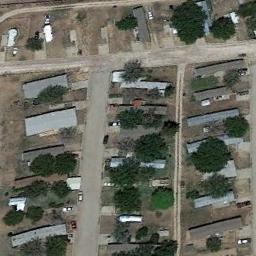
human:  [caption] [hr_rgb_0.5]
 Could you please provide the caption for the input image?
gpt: There are neat rows of mobile homes on both sides of the road .

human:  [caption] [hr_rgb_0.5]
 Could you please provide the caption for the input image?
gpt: The mobile home park has some neatly arranged mobile homes and some trees are among these mobile homes .

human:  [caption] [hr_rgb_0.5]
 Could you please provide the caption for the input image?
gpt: There are many trees in the mobile home park .

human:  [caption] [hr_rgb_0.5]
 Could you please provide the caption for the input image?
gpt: The mobile home park is on the bare land next to some trees and road .

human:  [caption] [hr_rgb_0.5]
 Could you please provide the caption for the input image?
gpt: There are some gray buildings on brown lawns in the mobile home park .